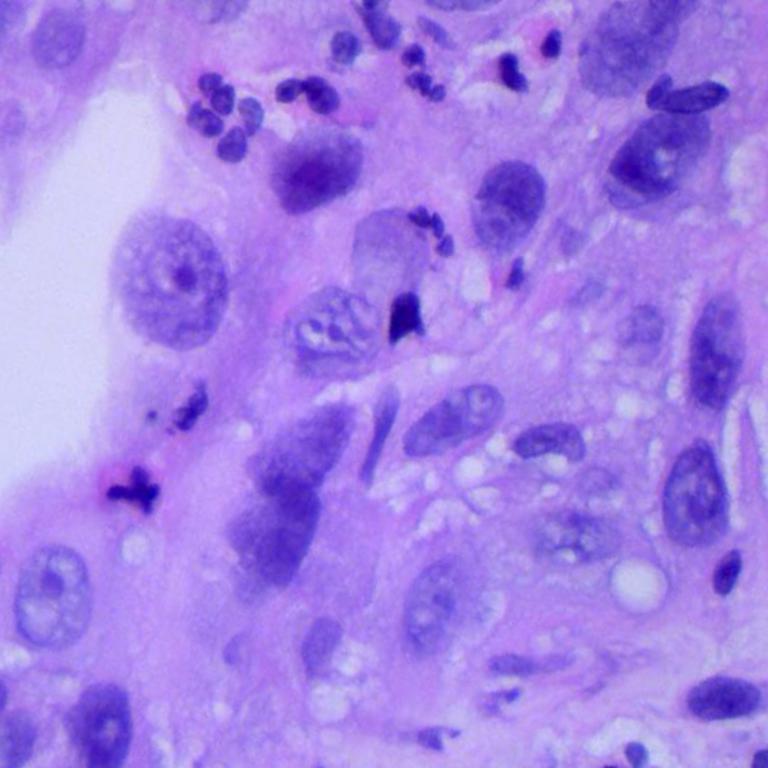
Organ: lung
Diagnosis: squamous carcinomas